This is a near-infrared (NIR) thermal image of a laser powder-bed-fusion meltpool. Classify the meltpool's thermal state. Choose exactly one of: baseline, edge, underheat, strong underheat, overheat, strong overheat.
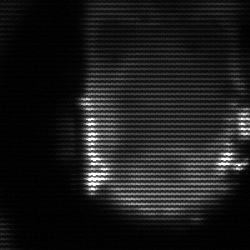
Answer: baseline